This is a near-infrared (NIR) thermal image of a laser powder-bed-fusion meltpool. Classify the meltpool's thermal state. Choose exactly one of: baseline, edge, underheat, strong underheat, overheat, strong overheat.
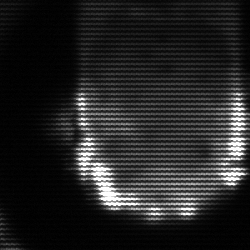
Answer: baseline